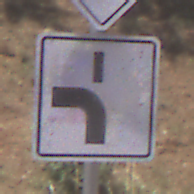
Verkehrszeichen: VerlaufVorfahrtsstrasse5
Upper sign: Vorfahrtsstrasse
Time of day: Midday
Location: Outdoor (RoadRail)
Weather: Clear
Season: NotSpecified
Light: Natural